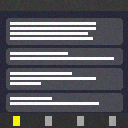
Screen state: on